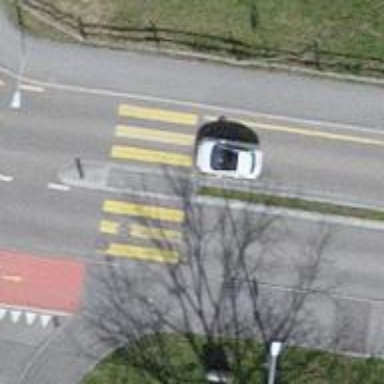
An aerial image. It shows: Kerb serving as barrier.